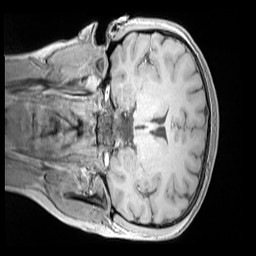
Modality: MP2RAGE
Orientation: coronal
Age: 11
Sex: female
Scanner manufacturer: siemens
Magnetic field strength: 3 T
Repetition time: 4 s
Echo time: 0.00303 s